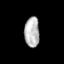
Tissue: skin
Cell type: Myeloid cells
Senescence score: 0.7239
Nuclear area (px): 442
Mean DAPI intensity: 182.907